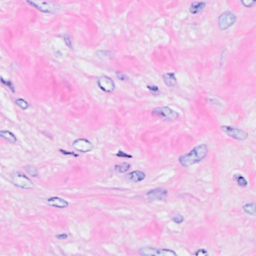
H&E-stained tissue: Breast